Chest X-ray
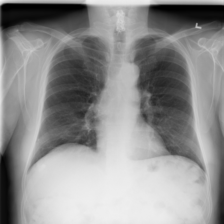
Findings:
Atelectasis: negative
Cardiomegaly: negative
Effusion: negative
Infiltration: negative
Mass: negative
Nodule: negative
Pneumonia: negative
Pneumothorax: negative
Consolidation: negative
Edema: negative
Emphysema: negative
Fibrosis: negative
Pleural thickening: negative
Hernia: negative